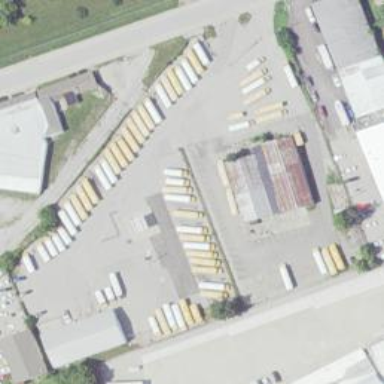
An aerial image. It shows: Industrial bus depot.